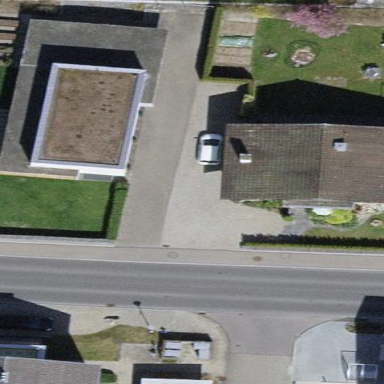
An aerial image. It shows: Building with flat roof.